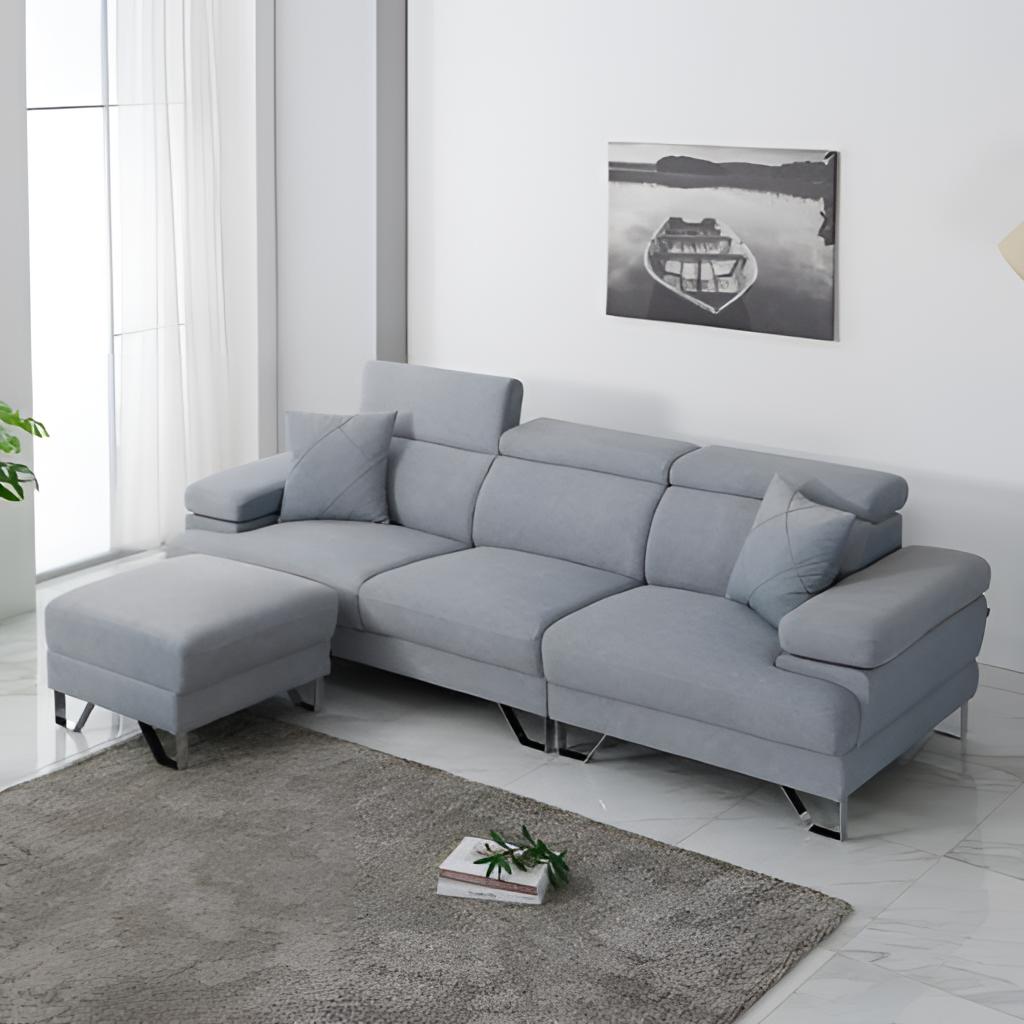
gray fabric sectional sofa, living room, paint wallpaper, with solid pattern, contemporary, tile flooring, with large square pattern